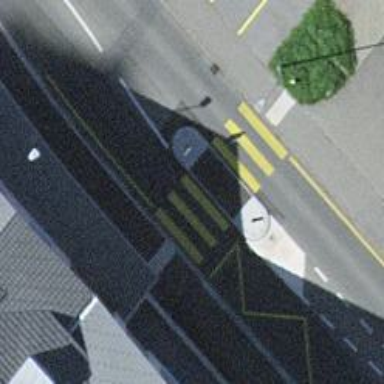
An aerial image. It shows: Uncontrolled crossing with pedestrian island.